Aerial crown-view tile of a tropical tree (Barro Colorado Island, Panama), acquired 20240918:
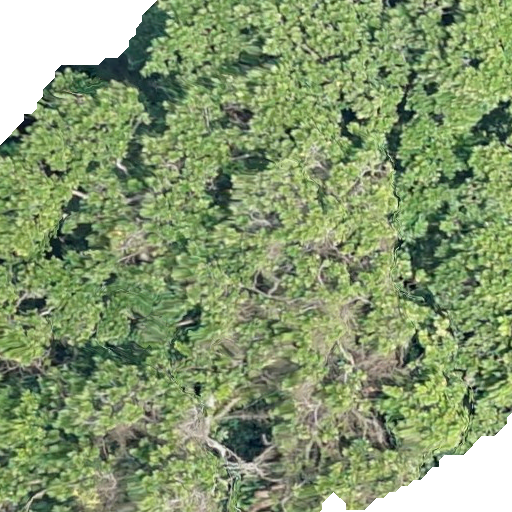
Species: Anacardium excelsum
GBIF accepted scientific name: Anacardium excelsum
Crown area: 544.913 m²